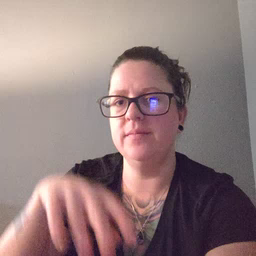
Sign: finish